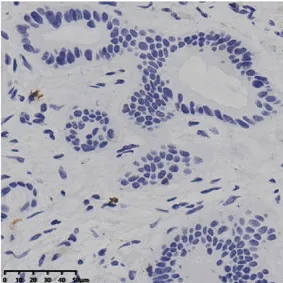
IHC result of CD8.
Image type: pathology (immunostaining)